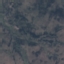
Land use / land cover: HerbaceousVegetation